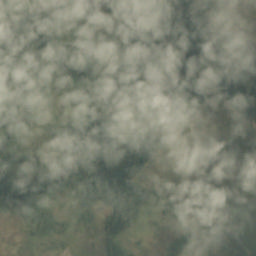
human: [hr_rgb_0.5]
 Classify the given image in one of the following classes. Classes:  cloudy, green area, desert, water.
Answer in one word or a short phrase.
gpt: cloudy